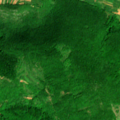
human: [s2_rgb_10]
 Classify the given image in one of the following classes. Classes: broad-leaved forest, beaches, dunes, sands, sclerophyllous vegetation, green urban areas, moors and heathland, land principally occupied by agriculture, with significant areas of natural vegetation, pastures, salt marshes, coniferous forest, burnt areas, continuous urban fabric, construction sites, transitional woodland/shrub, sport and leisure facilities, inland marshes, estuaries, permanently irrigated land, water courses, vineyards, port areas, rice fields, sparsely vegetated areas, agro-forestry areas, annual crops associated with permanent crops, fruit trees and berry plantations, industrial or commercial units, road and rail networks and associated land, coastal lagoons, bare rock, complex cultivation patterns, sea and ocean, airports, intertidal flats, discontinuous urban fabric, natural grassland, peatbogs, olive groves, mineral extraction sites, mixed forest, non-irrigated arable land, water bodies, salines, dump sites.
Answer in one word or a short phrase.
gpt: non-irrigated arable land, land principally occupied by agriculture, with significant areas of natural vegetation, broad-leaved forest, transitional woodland/shrub